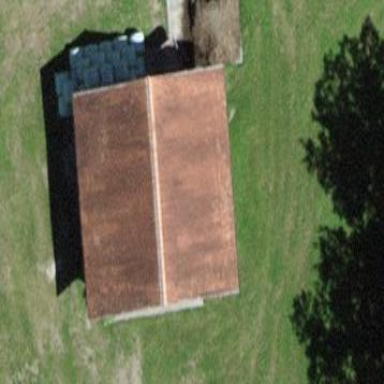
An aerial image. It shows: Farm auxiliary building with gabled roof.